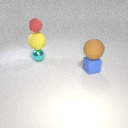
small blue rubber cube below large brown rubber sphere